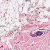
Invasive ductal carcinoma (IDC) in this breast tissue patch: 0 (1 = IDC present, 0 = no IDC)